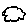
Label: cloud